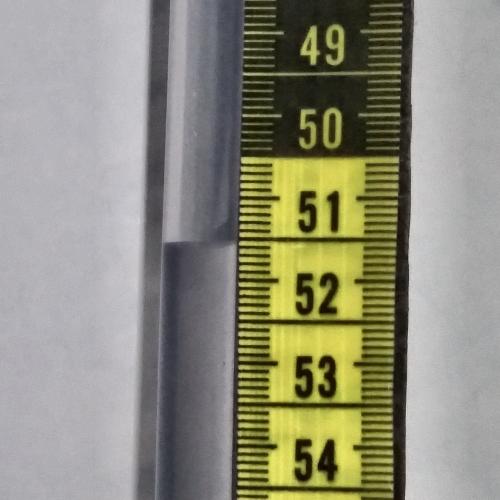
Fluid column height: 51.6 cm